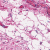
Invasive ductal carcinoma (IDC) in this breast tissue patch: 0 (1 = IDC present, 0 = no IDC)